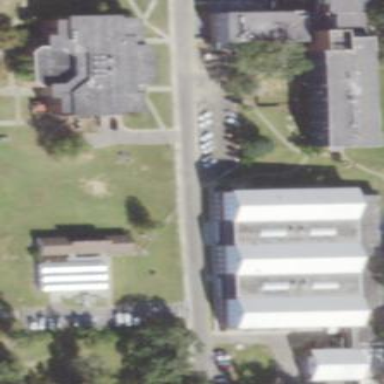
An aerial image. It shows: University building.